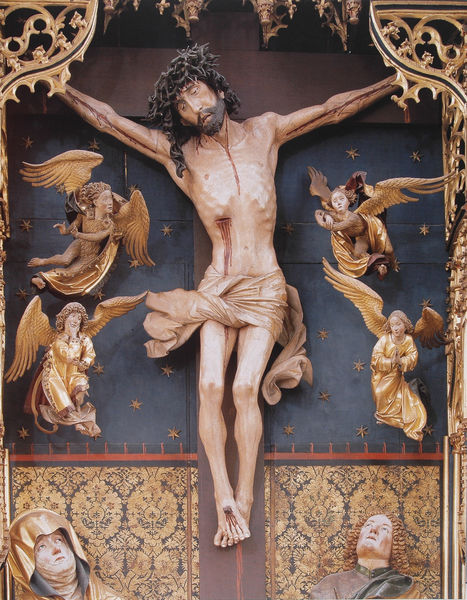
Titel: Hochaltar, Kruzifixus mit Engeln
Standort: Rothenburg ob der Tauber
Institution: St. Jakob
Schlagwörter: blau, flügel, gruppe, himmel, körper, lendenschurz, mann, nackt, weiß, wunde, frauen, gelb, menschen, ausschnitt, bewegung, braun, brust, frau, holz, mund, männer, schwarz, blick, rot, schleier, tuch, ornament, bart, arme, augen, barock, falten, gesicht, inkarnat, johannes, knoten, tod, tot, trauer, vollbart, bild, gesten, vorhang, wind, kirche, figur, gold, gotik, locken, renaissance, fliegen, engel, skulptur, beine, taille, füsse, wehen, tapete, witwen, detail, dekor, ornamente, nabel, plastik, nägel, foto, fotografie, photographie, vier, blut, dürr, lendentuch, kreuz, flug, schweben, rippen, sterne, stich, beten, altar, hochaltar, schnitzerei, photo, schein, geflügel, leib, farbfoto, gotisch, christus, jesus, jesus christus, kreuzigung, stigmata, wunden, wundmal, wundmale, hüfte, leiden, schmerz, dornen, priester, schwingen, kruzifix, gefasst, maria, verletzung, brustkorb, muser, schrein, aufnahme, dornenkrone, mittelalterlich, schnitzwerk, dornenkranz, klagen, erlöser, bildhauer, maßwerk, gesprenge, sitch, retabel, schnitzaltar, skultur, gekreuzigter, firmament, gebeine, blutig, male, seitenwunde, blattgold, leidenswerkzeuge, schmerzensmann, bloß, aufblicken, gesprnege, lanzenstich, corpus, stifterfiguren, veit stoss, blutfluß, hochschauen, kreizigung, messias, franken, hielige, gottessohn, sohn gottes, beweinen, christkind, dornkrone, gld, holzschnitzer, blutend, lut, blattgolr, christkönig, heilland, erretter, jesus von nazaret, lendenschnurz